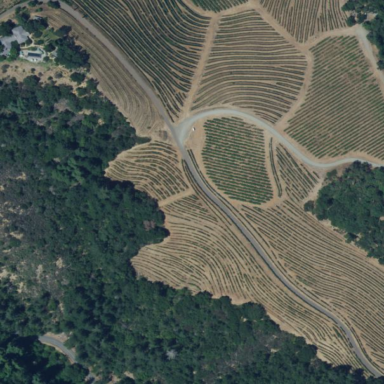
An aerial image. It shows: Vineyard where grapes are grown.